Question: I have a method bringing in text every 600000 milliseconds, this is added to an array through the following method:
'''
String[] namesArray = { };
Array.Resize(ref namesArray, namesArray.Length + 1);
namesArray[namesArray.Length - 1] = nameSplit;
'''
I was curious, is this just replacing the array with the new text, or is it pushing the old index up to <URL> and "Harry" to [0]. Let me know if more code is required.
EDIT

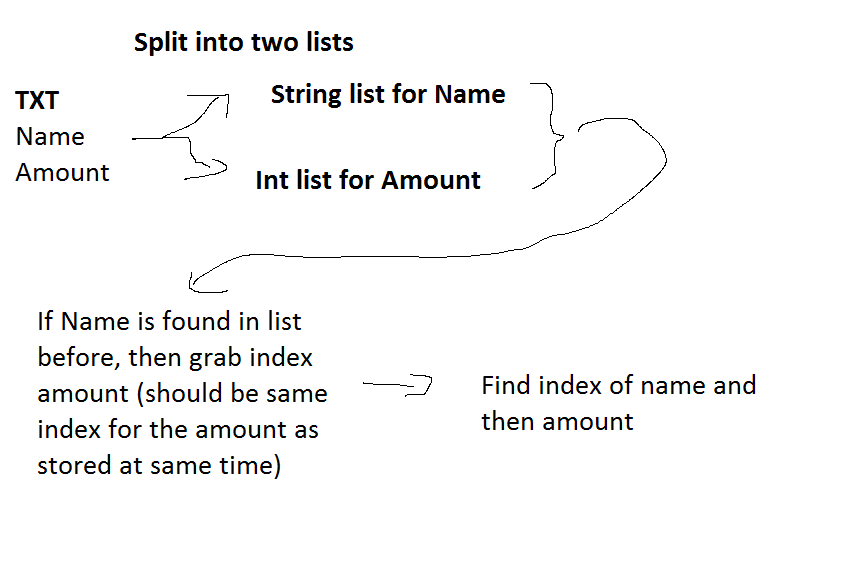
Answer: Here is what your code is doing:
'''
String[] namesArray = { }; // Create a new zero-element array.
Array.Resize(ref namesArray, namesArray.Length + 1); // Increase size of array by 1.
namesArray[namesArray.Length - 1] = nameSplit; // Assign to array's last element.
'''
Thus, the end-result is that you would have a one-element array whose content is your 'nameSplit' variable. This is equivalent to:
'''
String[] namesArray = { nameSplit };
'''
Subsequent calls will results in a new one-element array being created and assigned to 'namesArray'.